Question: I have been able to use <URL> on several personal projects with zero problems. I decided I would use it on my project at work.
I run: 'grunt init:gruntfile' and that creates the gruntfile and the package.json file just fine.
The problem is that whenever I run any grunt cmd 'grunt' or 'grunt lint' etc it immediately opens up Visual Studio and opens the gruntfile. Nothing actually happens.

Any idea what I am doing wrong?
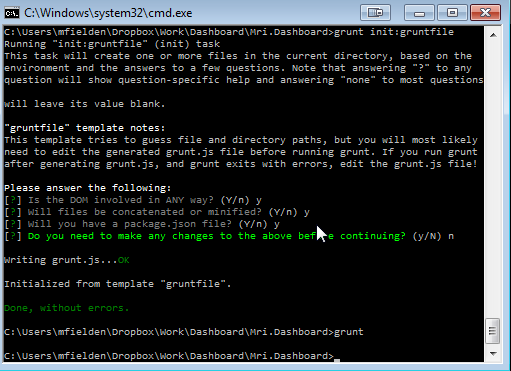
Answer: I didnt read the FAQ...
<URL>
> If you're in the same directory as the grunt.js gruntfile, Windows tries to execute that file when you type grunt. So you need to type grunt.cmd instead.
An alternative would be to use the DOSKEY command to create a grunt macro, following these directions. That would allow you to use grunt instead of grunt.cmd. This is the DOSKEY command you'd use:
Alternatively you could use the 'DOSKEY' command:
'''
DOSKEY grunt=grunt.cmd $*
'''